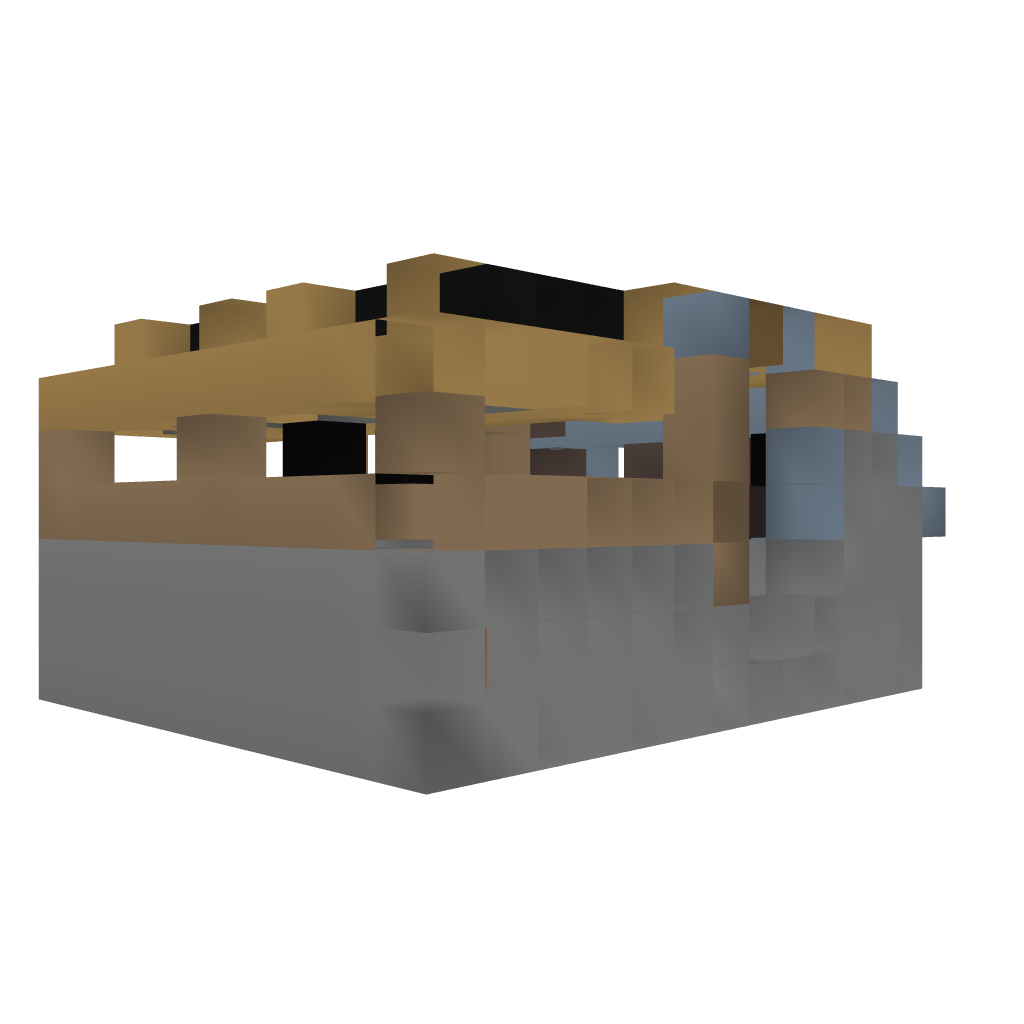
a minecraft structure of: Assist Farm